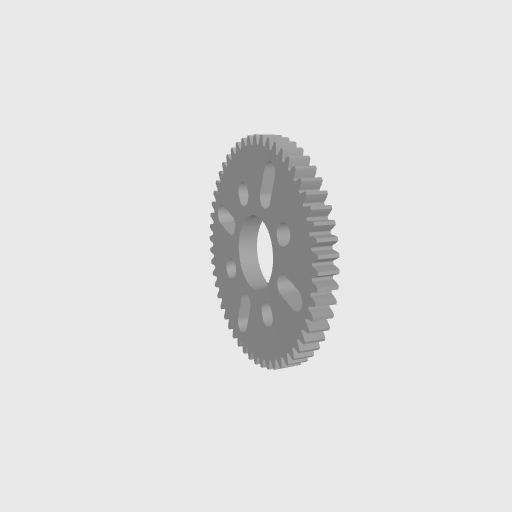
Part: HubMountAcetalGear52T